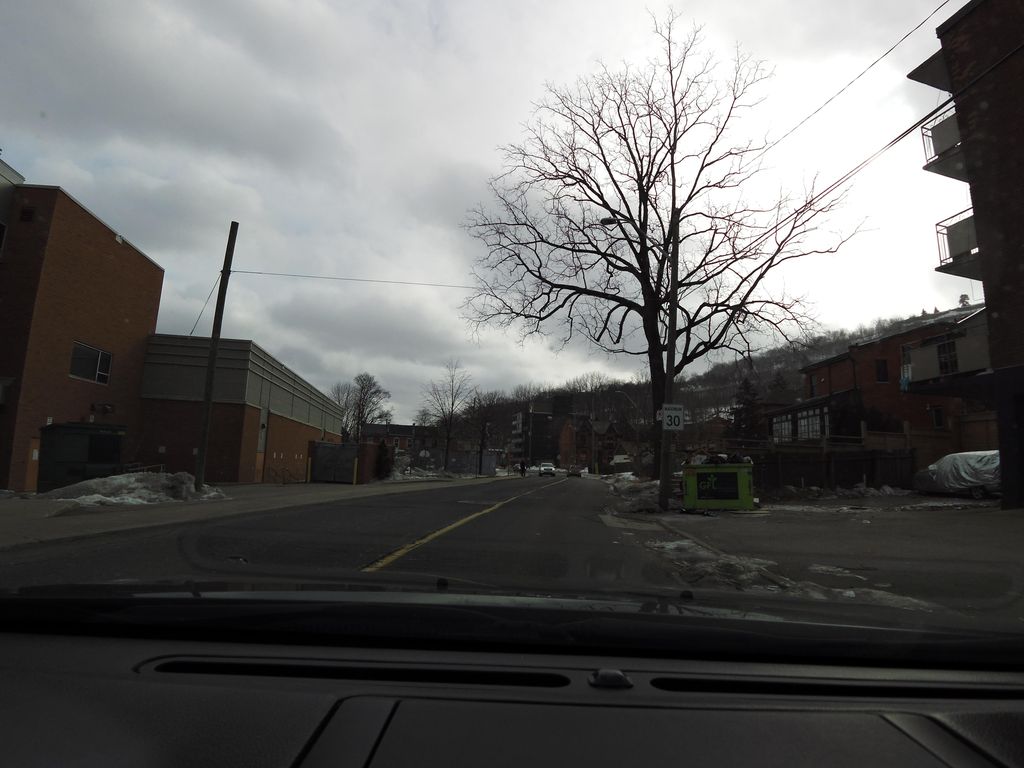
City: hamilton